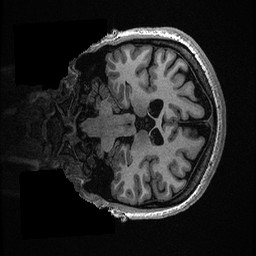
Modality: T1w
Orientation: coronal
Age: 25
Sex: female
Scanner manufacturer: ge
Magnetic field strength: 3 T
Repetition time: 0.006952 s
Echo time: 0.00292 s